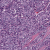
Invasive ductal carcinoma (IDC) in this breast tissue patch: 1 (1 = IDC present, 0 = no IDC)